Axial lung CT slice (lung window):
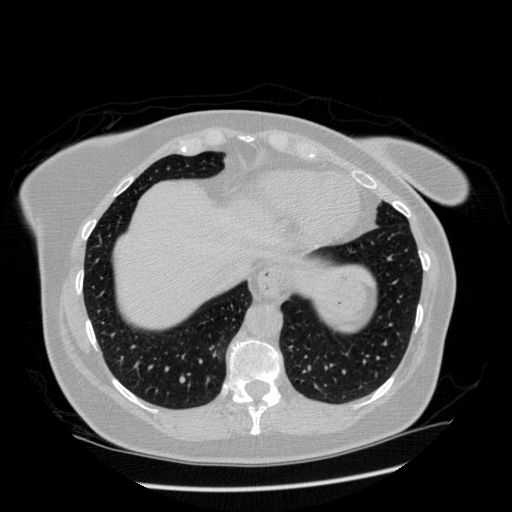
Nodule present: no